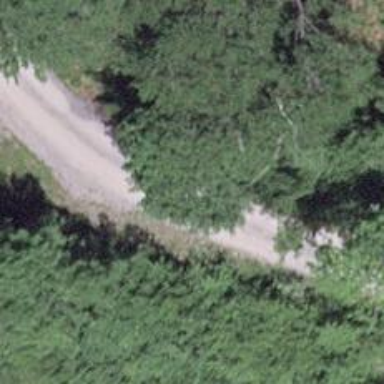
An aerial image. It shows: Track with grade 2 gravel surface.